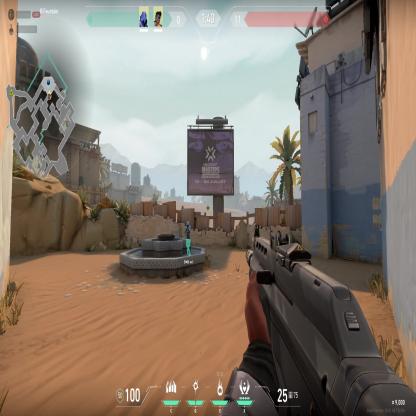
Label: teammate